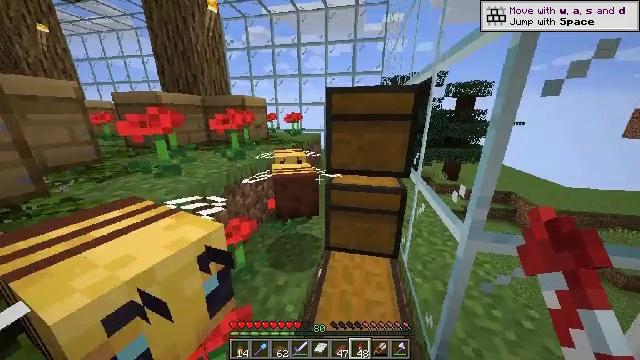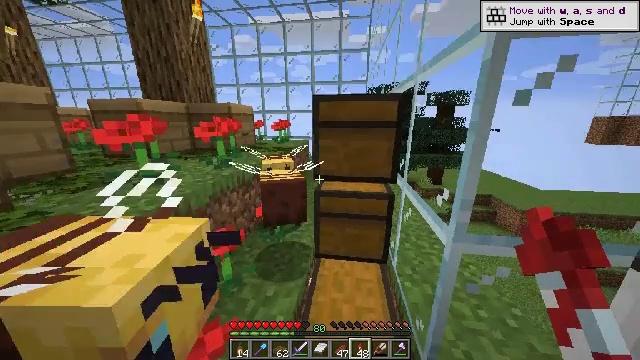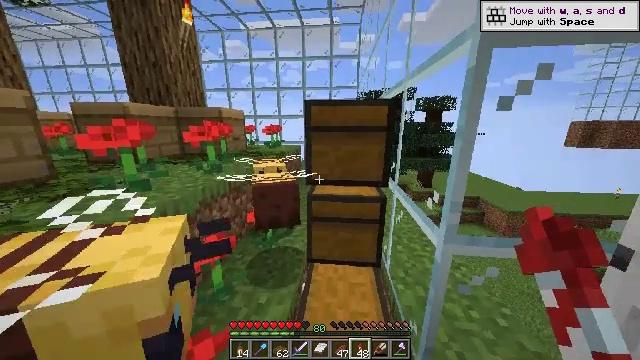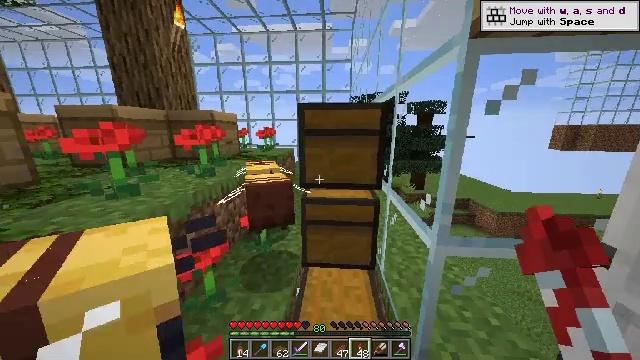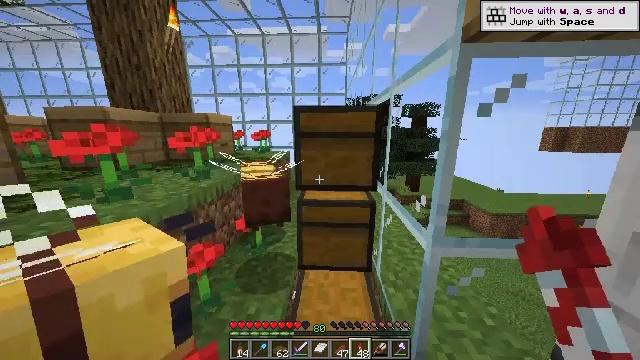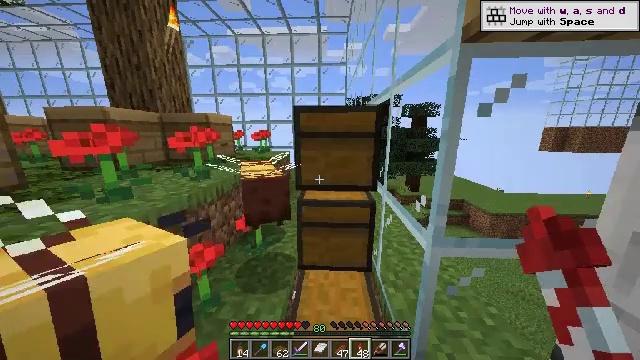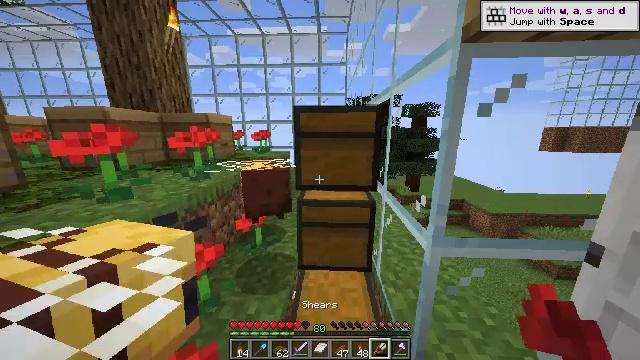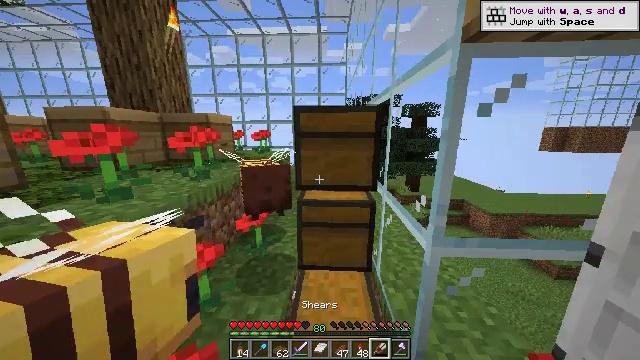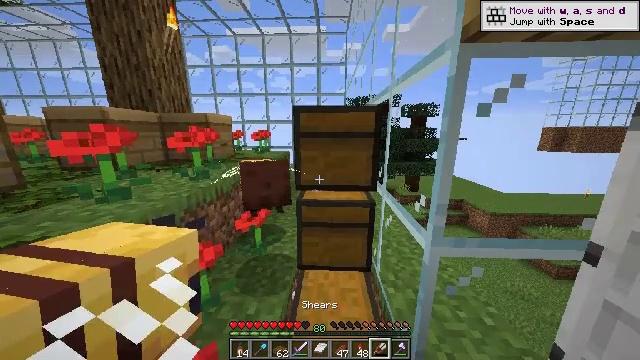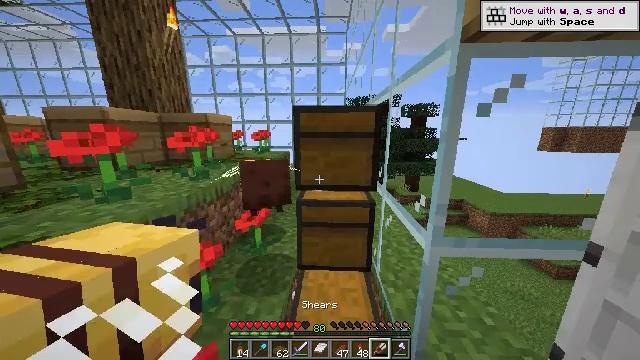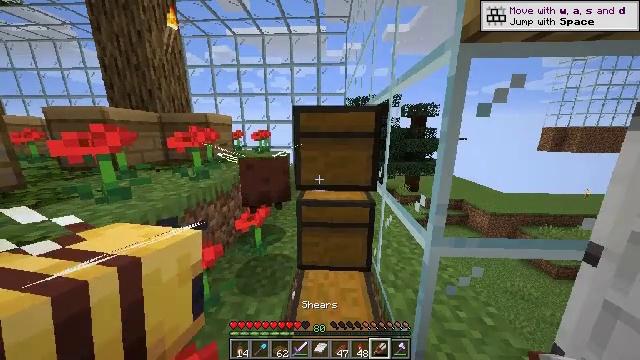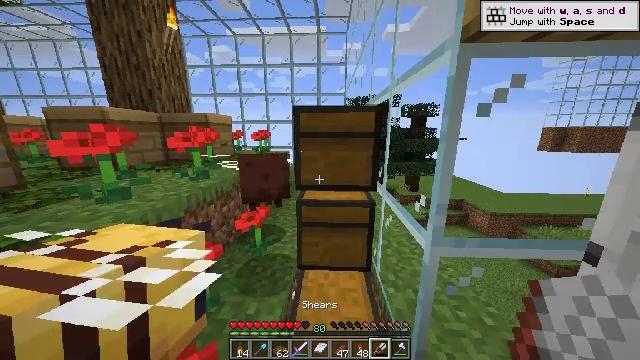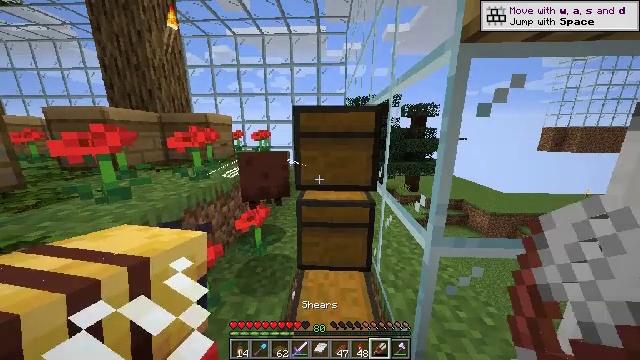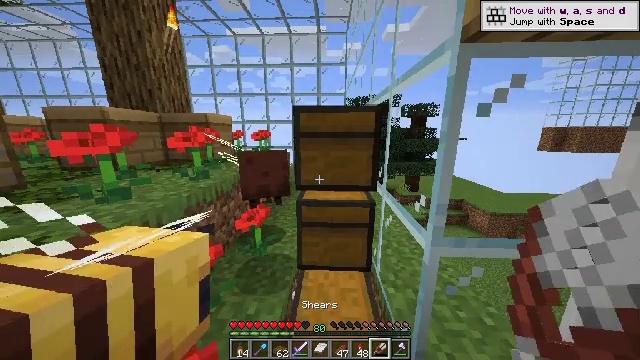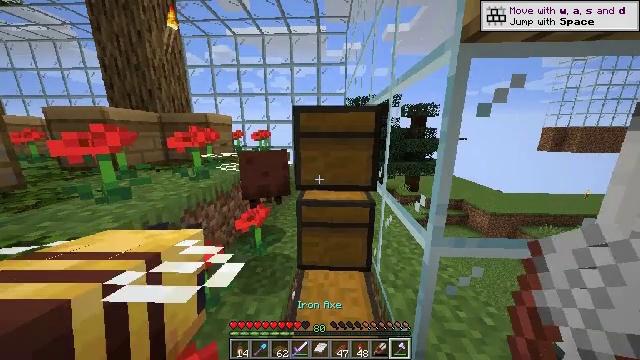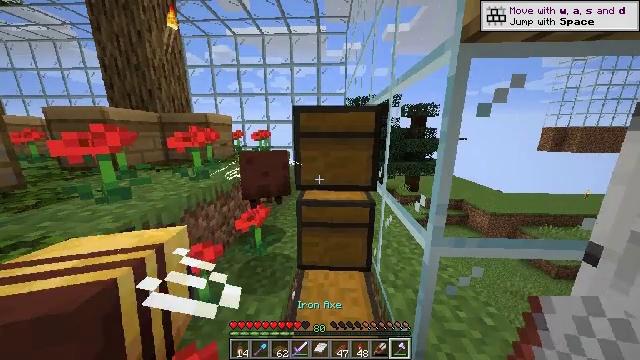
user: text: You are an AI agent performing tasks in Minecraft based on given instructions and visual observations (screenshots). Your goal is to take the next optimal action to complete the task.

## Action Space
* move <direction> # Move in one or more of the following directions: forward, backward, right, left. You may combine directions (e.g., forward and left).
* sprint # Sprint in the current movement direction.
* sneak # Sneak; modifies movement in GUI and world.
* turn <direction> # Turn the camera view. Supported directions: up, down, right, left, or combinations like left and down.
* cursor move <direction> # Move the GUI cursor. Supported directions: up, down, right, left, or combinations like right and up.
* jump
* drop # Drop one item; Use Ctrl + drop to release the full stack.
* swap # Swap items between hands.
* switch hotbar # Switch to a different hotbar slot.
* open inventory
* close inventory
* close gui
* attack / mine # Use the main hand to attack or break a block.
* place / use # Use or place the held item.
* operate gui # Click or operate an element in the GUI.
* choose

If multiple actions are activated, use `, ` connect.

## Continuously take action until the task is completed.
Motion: motion action
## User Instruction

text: Craft a beehive from honeycombs and planks.
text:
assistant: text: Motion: turn right and up, attack / mine
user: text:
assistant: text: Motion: turn right and up, attack / mine
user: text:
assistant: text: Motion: turn right, attack / mine
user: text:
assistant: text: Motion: turn right, attack / mine
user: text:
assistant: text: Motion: attack / mine
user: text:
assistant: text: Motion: attack / mine
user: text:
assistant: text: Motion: attack / mine
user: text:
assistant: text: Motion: attack / mine
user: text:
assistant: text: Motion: attack / mine
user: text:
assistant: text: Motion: attack / mine
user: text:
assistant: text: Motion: attack / mine
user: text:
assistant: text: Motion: attack / mine
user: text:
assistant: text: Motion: attack / mine
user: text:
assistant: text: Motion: attack / mine
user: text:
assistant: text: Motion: attack / mine
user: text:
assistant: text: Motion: turn up, attack / mine
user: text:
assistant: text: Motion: turn up, attack / mine
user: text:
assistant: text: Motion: attack / mine
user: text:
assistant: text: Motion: attack / mine
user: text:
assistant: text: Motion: attack / mine and use / place
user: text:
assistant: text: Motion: attack / mine and use / place
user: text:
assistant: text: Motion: attack / mine
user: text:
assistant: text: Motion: attack / mine
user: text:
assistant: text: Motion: attack / mine
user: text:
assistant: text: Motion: operate gui
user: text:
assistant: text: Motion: operate gui
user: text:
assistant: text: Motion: operate gui
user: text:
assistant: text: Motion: operate gui
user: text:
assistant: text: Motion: operate gui
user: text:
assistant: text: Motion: operate gui